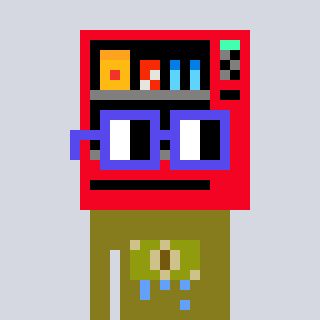
a pixel art character with square blue glasses, a vending machine-shaped head and a gunk-colored body on a cool background